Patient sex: F
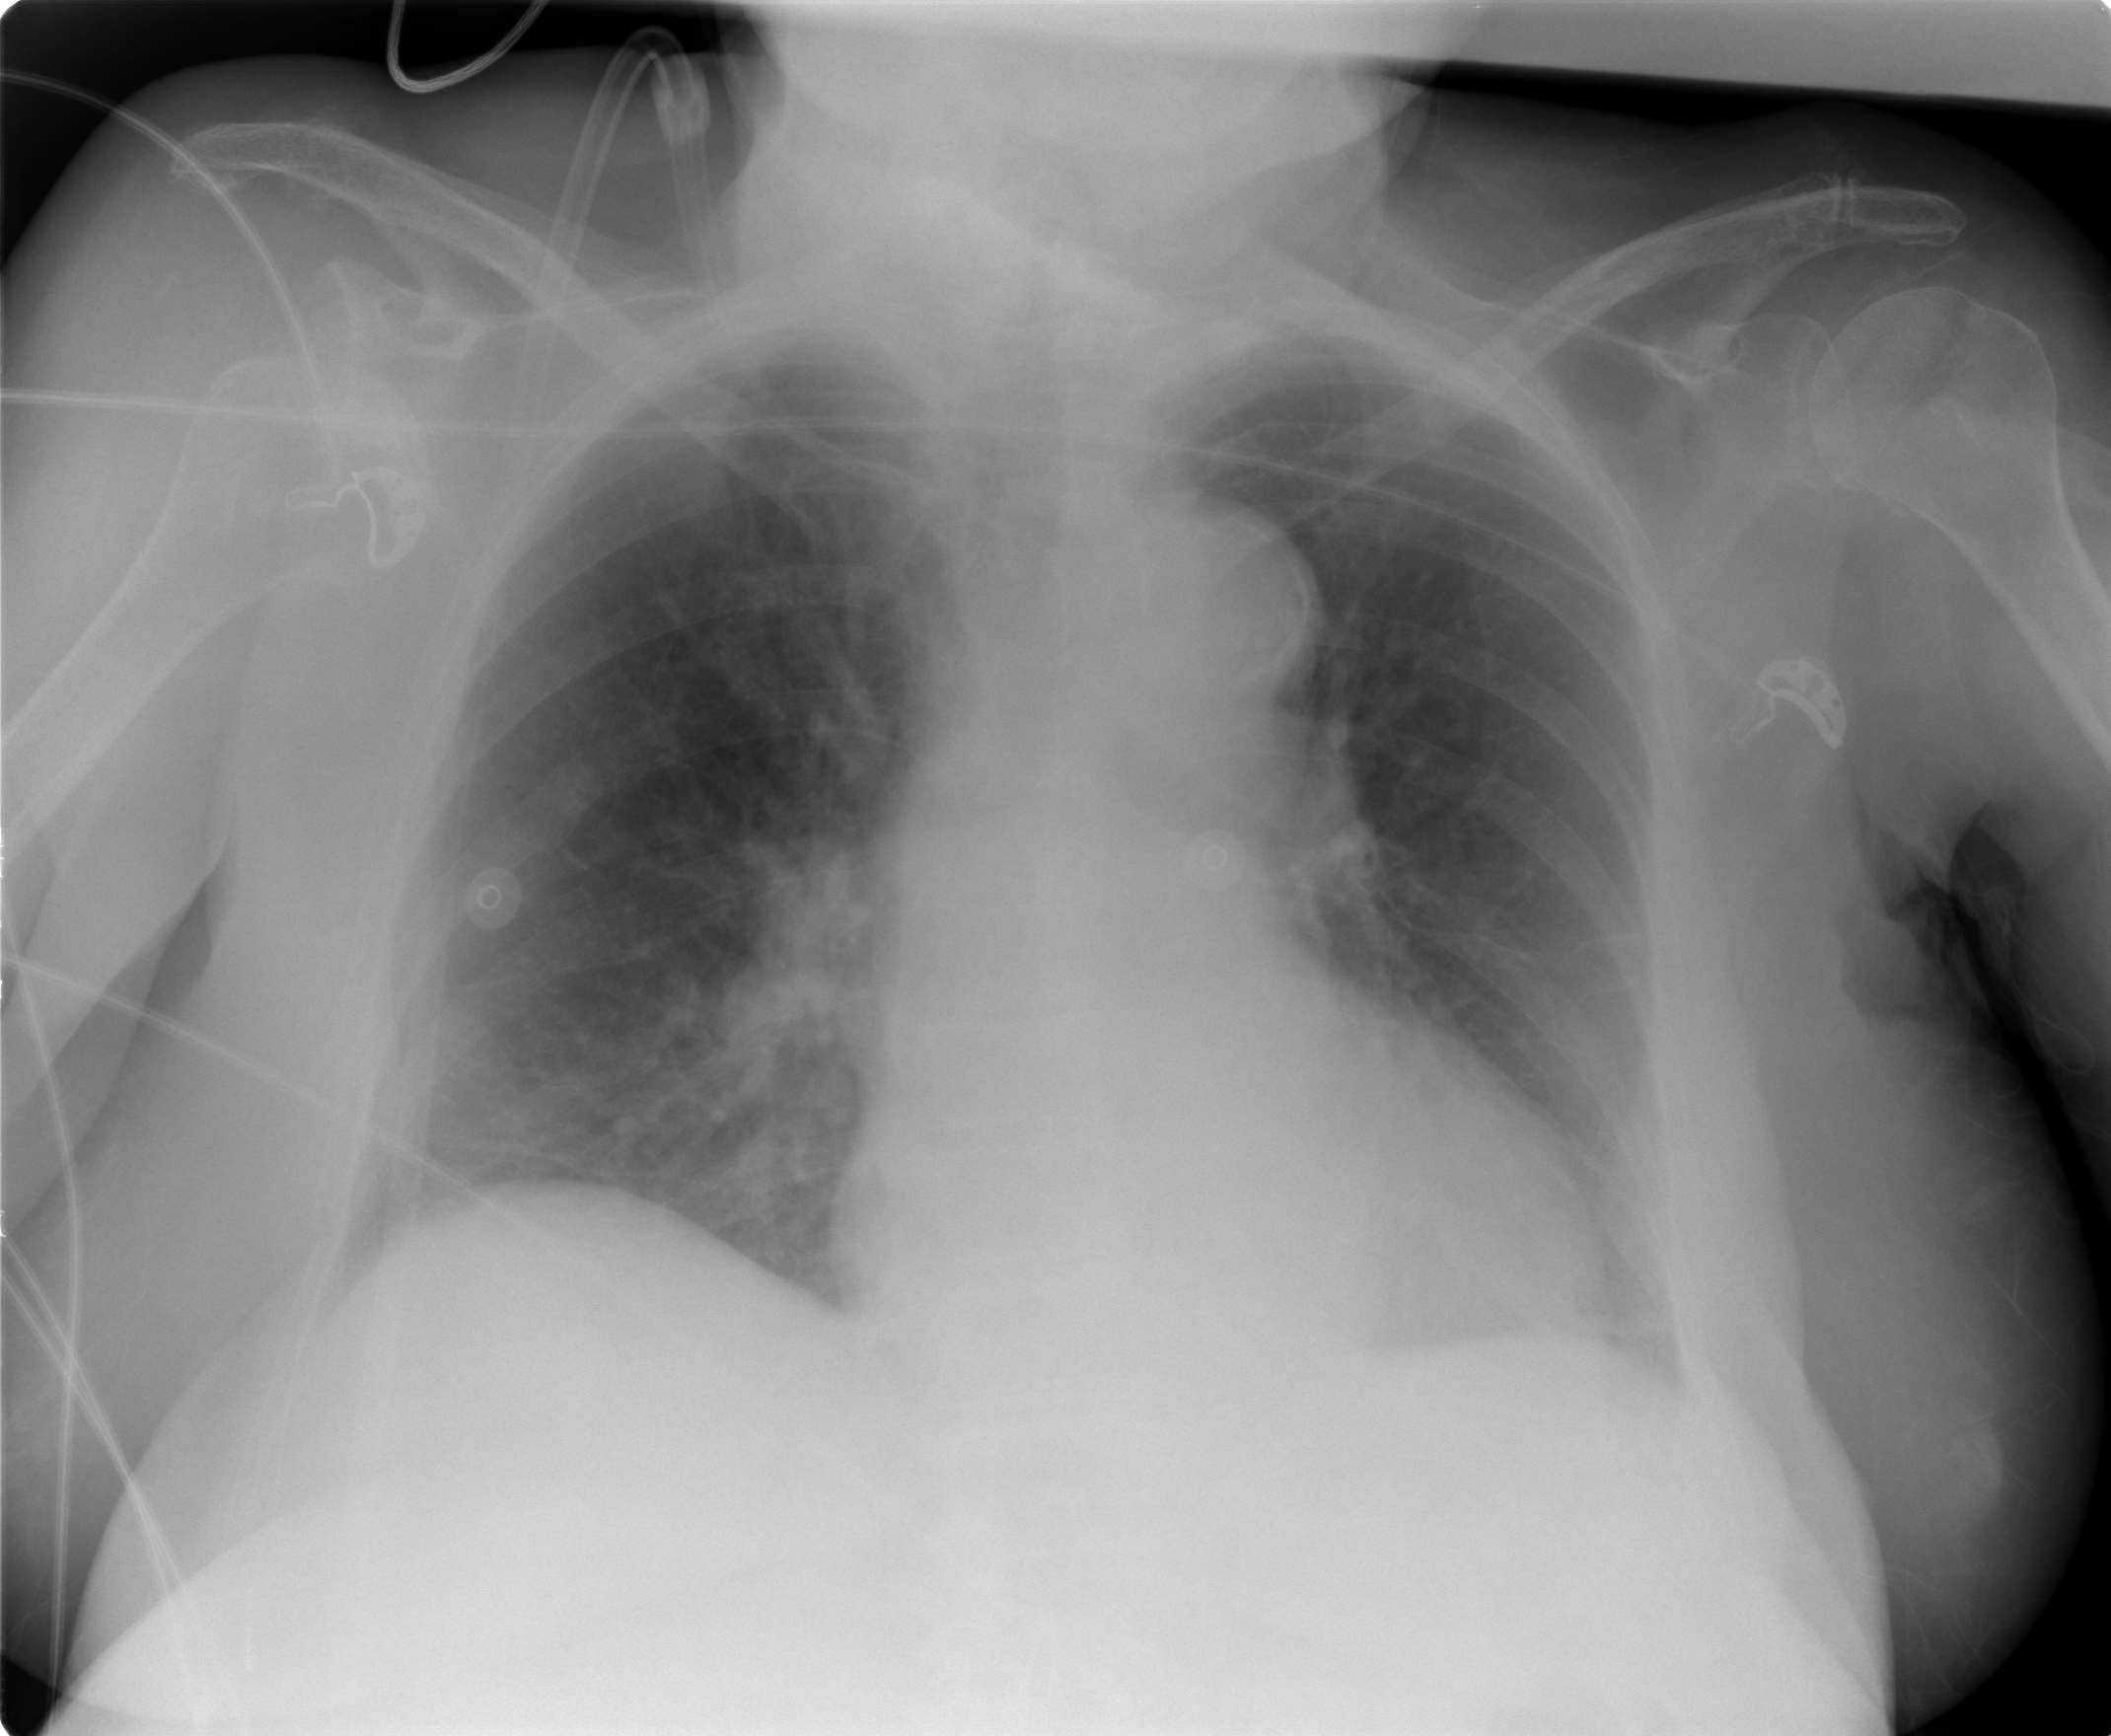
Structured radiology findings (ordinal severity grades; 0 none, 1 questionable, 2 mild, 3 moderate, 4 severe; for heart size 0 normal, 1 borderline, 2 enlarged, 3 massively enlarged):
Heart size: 2
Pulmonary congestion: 2
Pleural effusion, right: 0
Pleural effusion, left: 0
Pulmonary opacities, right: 0
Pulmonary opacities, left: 0
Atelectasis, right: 0
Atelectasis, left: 0